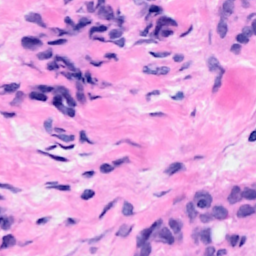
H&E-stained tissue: Breast